Interaction volume radius: 10 \u00c5
Interaction volume height: 20 \u00c5
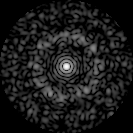
Disorder parameter: 0.8229